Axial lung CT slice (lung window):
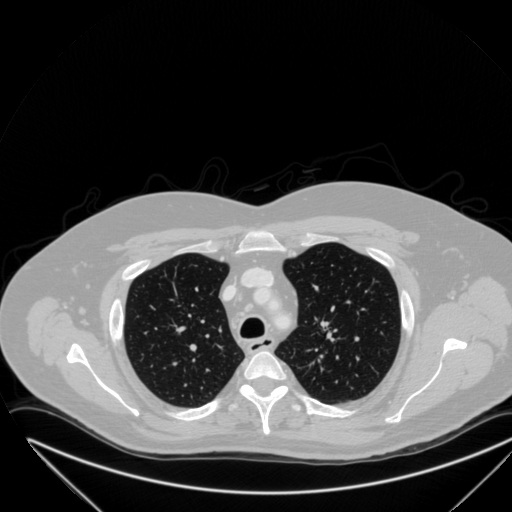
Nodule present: no